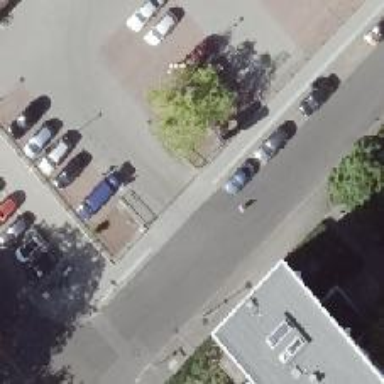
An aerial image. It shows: Residential road with parallel parking lane on the left side. The road has asphalt surface.